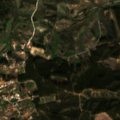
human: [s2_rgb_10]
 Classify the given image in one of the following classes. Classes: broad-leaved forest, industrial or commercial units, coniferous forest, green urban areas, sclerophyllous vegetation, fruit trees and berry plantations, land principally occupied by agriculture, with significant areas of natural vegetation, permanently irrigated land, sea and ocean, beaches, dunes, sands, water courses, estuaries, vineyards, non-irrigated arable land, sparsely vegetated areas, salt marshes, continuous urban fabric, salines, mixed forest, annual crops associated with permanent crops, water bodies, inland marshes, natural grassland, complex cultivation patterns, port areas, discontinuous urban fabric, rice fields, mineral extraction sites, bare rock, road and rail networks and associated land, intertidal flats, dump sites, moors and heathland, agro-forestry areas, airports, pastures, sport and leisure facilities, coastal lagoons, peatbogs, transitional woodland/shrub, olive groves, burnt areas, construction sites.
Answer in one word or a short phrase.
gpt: annual crops associated with permanent crops, complex cultivation patterns, land principally occupied by agriculture, with significant areas of natural vegetation, broad-leaved forest, transitional woodland/shrub